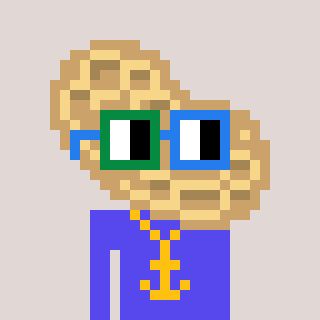
a pixel art character with square green and blue glasses, a peanut-shaped head and a computerblue-colored body on a warm background